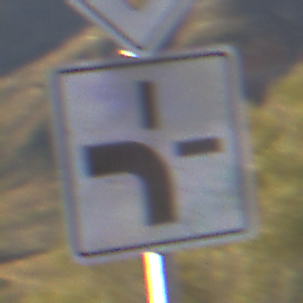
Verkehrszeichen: VerlaufVorfahrtsstrasse1
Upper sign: Vorfahrtsstrasse
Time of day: SunriseSunset
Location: Outdoor (Nature)
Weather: Clear
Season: NotSpecified
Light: Natural